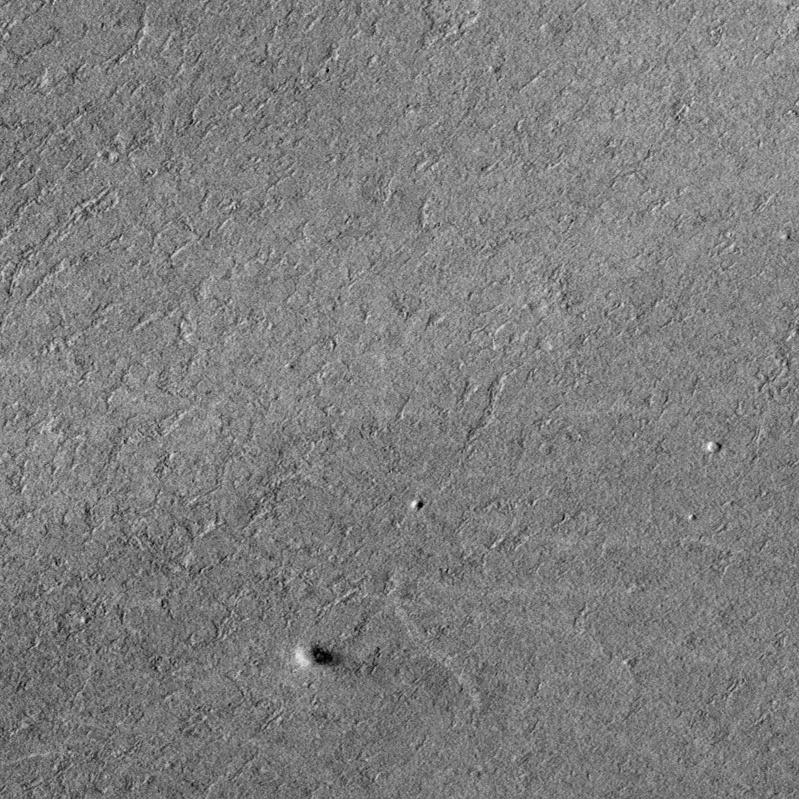
Label: dustdevil